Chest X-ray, PA view. Patient: 29 years old, sex F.
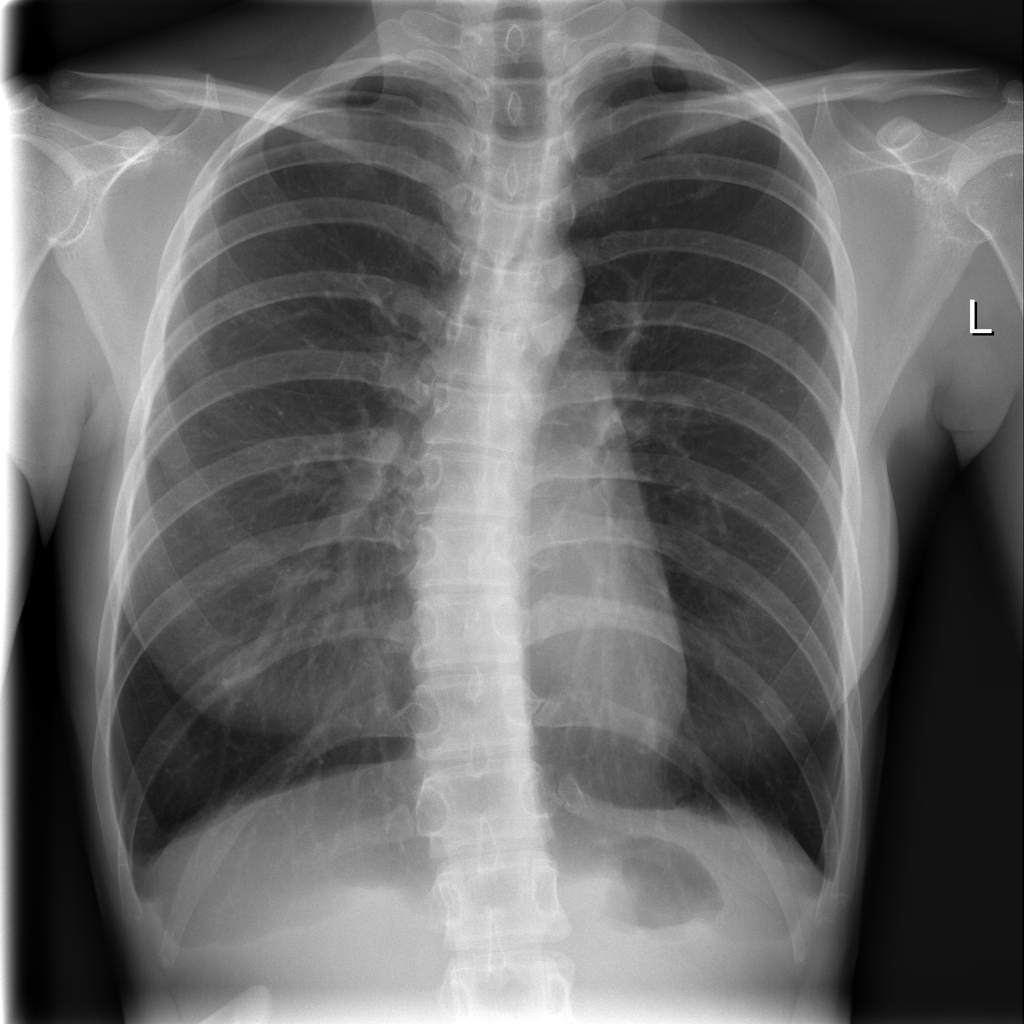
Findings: No Finding